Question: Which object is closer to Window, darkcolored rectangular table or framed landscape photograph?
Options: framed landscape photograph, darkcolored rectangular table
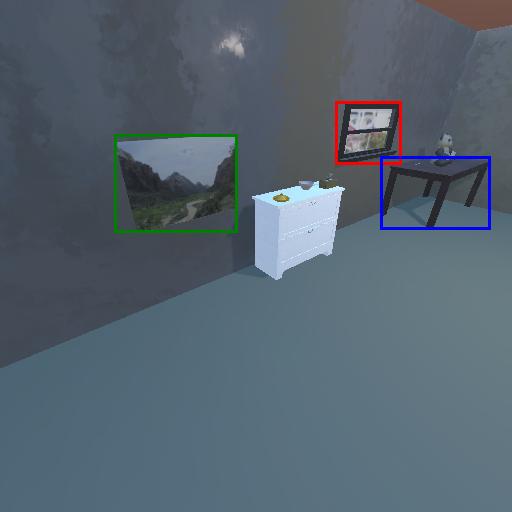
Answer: framed landscape photograph